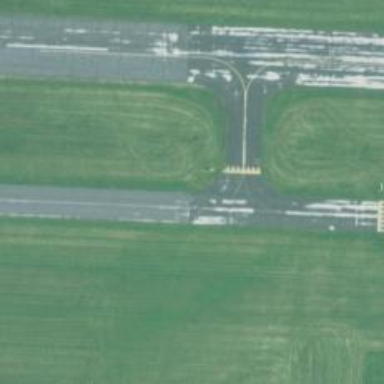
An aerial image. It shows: View of taxiway at the airport.